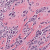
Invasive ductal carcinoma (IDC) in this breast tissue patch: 1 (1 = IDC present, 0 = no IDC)